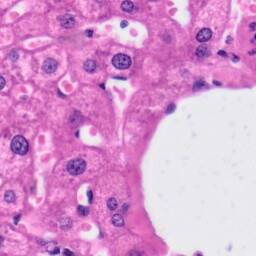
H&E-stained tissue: Liver